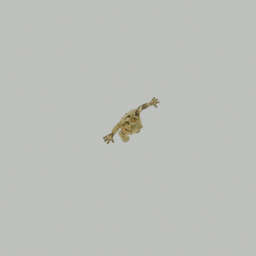
Label: animals